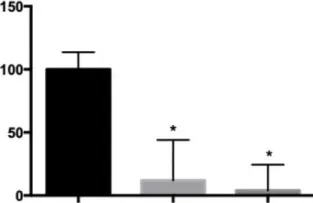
(B) Extracellular enzymatic activity of HEK293 cells expressing wild-type or mutant TPOs. Enzymatic activity was assessed using the Amplex UltraRed reagent. Lambda
EXCITATION = 530 nm and lambda
EMISSION = 560 nm. The values are expressed as a percentage of the TPO-WT transfected cells' activity (*p < 0.05).
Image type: pathology (masson_trichrome)